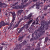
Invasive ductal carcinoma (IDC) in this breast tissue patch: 1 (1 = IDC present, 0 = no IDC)